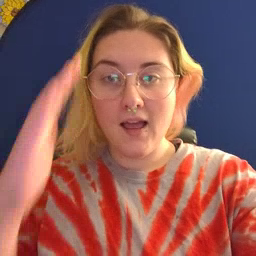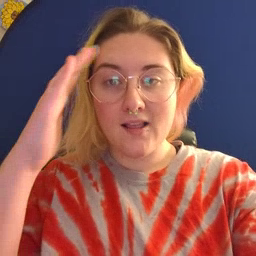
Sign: hello